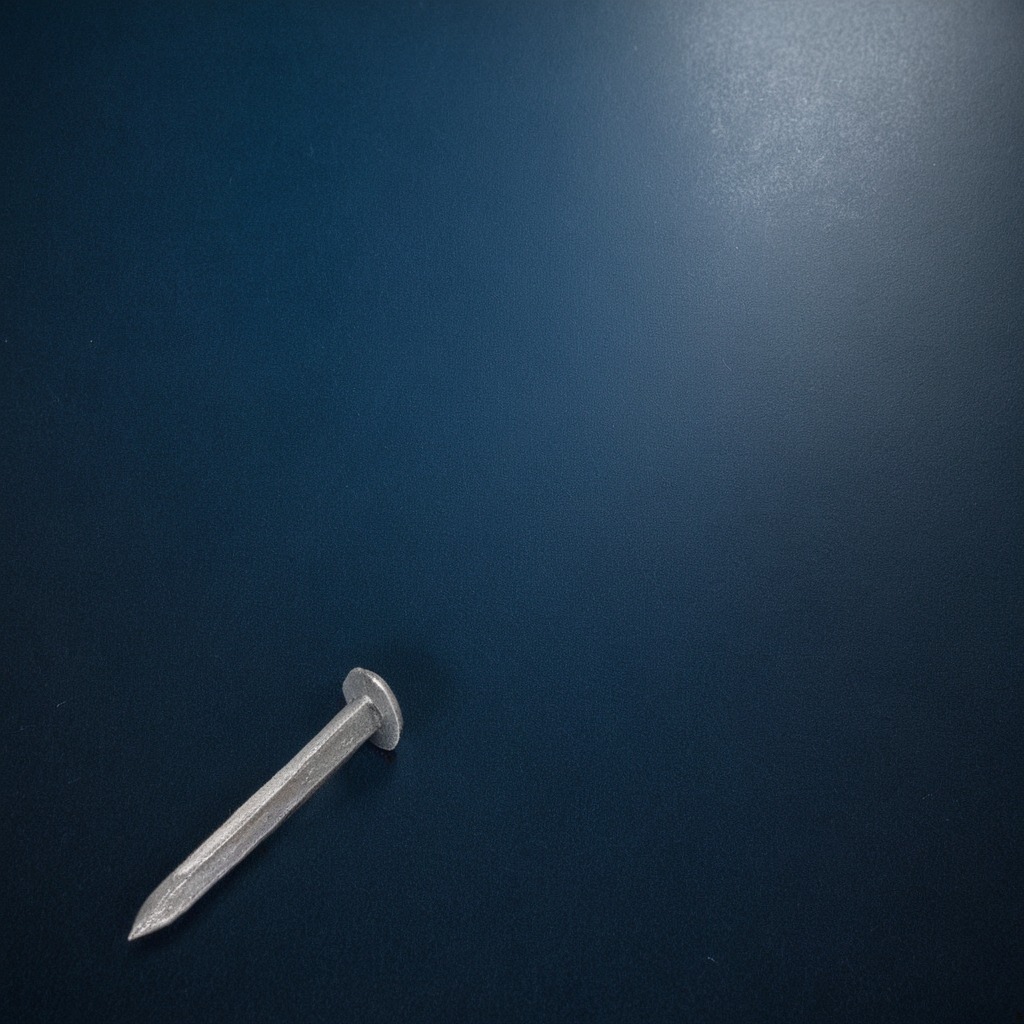
A nail is lying on the granite tabletop.